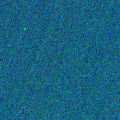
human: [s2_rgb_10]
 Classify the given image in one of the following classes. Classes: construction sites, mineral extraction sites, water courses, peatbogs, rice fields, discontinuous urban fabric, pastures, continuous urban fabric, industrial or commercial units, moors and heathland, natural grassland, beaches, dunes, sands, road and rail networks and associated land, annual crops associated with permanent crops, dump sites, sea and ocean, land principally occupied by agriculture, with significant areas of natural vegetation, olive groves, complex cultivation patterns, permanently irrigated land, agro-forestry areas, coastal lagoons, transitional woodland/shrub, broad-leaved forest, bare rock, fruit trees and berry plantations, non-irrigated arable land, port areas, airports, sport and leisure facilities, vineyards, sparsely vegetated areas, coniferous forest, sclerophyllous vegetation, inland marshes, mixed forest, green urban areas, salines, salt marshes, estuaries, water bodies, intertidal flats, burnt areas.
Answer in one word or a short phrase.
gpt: sea and ocean